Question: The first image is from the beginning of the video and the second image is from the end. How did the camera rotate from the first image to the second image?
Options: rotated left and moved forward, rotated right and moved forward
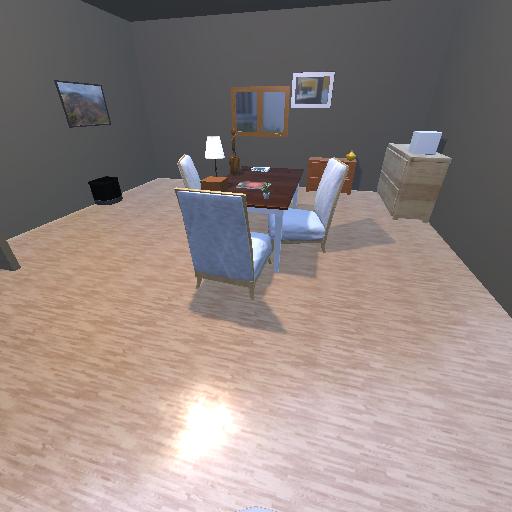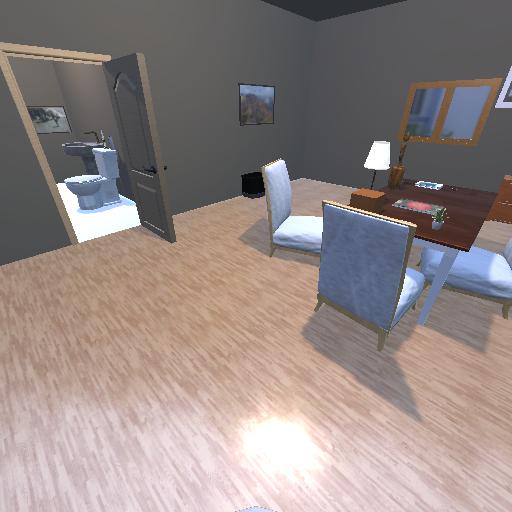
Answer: rotated left and moved forward